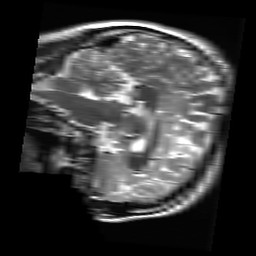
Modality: T2w
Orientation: sagittal
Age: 28
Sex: male
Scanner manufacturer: ge
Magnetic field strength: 3 T
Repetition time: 5.738 s
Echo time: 0.09688 s